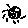
Label: moon